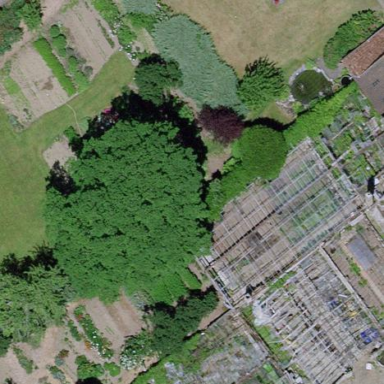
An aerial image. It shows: Greenhouse.